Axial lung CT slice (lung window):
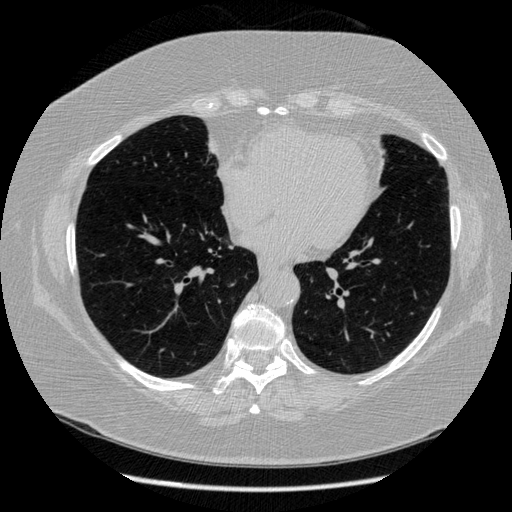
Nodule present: no